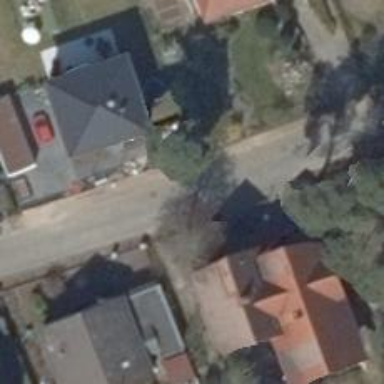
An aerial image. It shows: Residential road with sidewalks on both sides. The surface of the sidewalks is dirt.